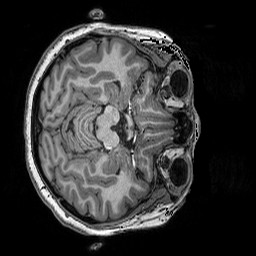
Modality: T1w
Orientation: axial
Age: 20
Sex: female